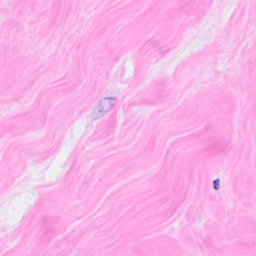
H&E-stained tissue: Breast